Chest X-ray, PA view. Patient: 57 years old, sex F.
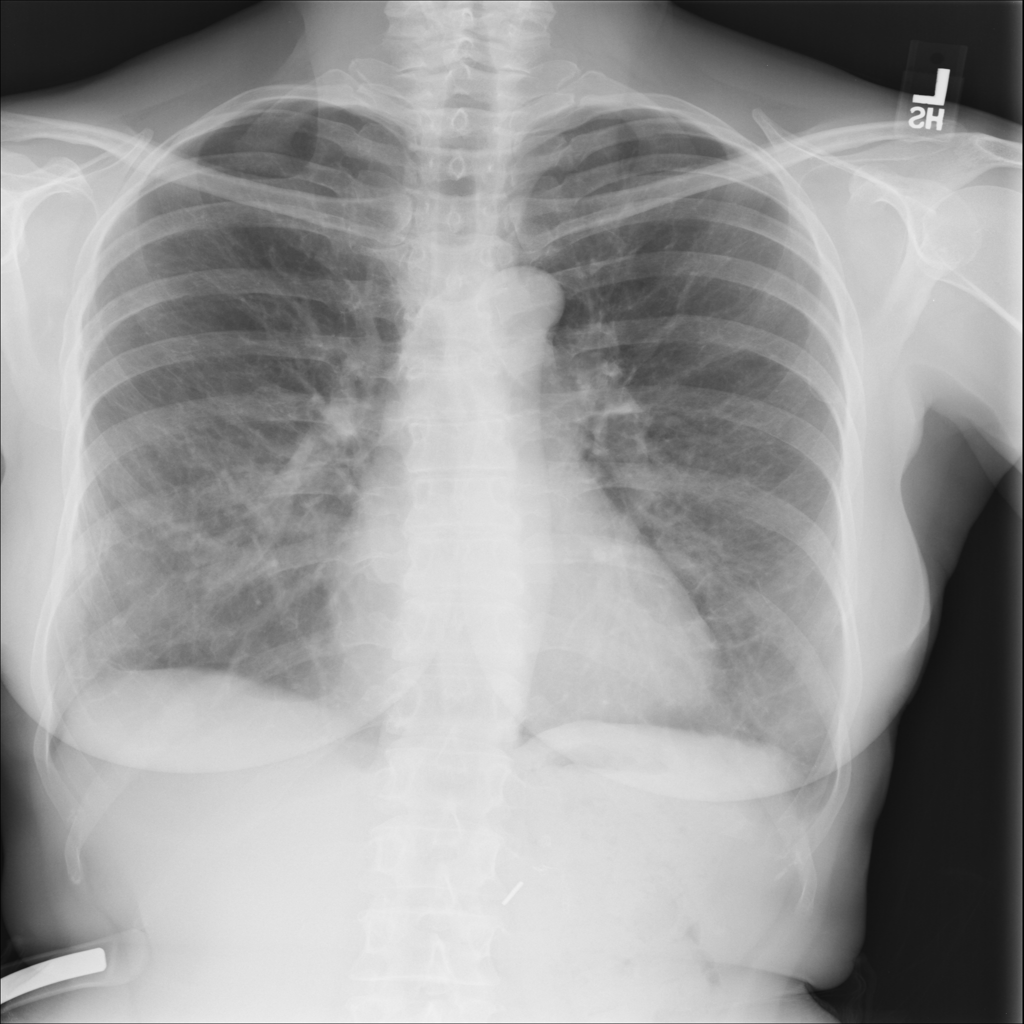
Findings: No Finding